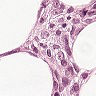
Metastatic tissue present: yes